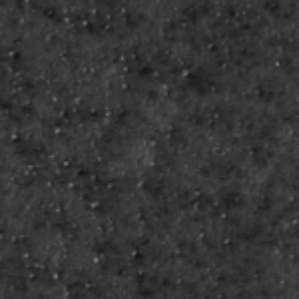
Label: frost